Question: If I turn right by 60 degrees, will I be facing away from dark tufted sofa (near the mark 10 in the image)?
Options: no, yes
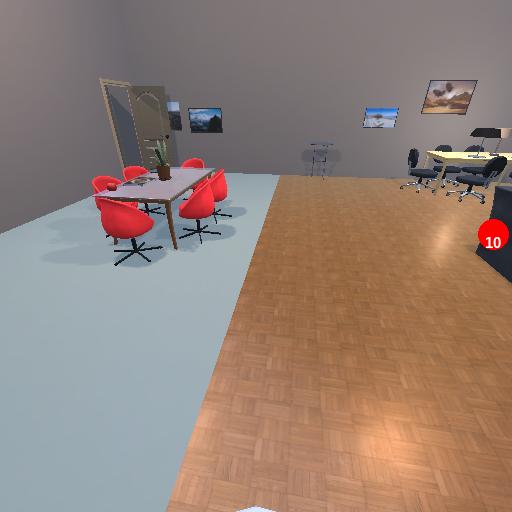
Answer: no